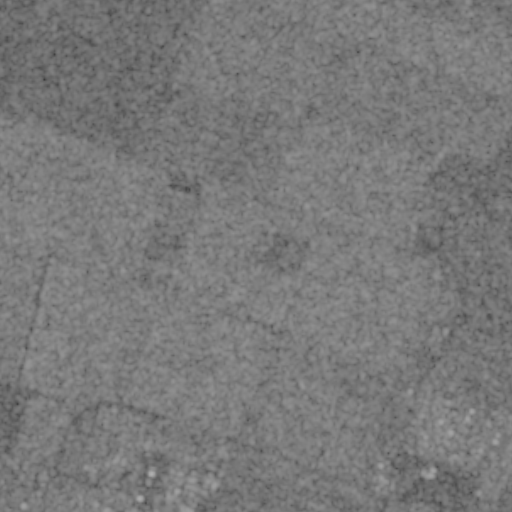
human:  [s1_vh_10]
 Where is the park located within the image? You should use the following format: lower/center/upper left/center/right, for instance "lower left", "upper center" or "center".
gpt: The park is located in the lower left of the image.
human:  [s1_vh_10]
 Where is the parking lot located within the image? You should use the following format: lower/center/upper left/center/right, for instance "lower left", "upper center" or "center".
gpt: The parking lot is located in the lower left of the image.
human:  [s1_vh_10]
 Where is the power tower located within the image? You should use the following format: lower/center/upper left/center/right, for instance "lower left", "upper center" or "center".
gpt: The power tower is located in the lower right of the image.
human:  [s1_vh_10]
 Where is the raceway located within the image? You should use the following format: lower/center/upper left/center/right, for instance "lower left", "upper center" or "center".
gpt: The raceway is located in the lower center of the image.
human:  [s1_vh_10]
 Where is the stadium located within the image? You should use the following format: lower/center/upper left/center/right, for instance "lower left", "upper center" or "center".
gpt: The stadium is located in the lower left of the image.
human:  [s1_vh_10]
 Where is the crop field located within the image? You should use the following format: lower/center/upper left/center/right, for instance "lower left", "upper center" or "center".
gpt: There is no crop field in the image.

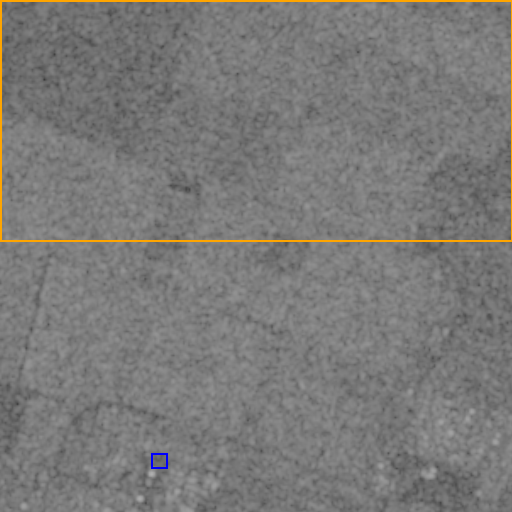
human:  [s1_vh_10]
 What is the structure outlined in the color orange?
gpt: The structure outlined in orange is a crop field.
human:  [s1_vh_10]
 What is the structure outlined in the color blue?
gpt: The structure outlined in blue is a stadium.
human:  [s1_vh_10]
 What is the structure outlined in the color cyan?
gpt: There is no cyan outline.